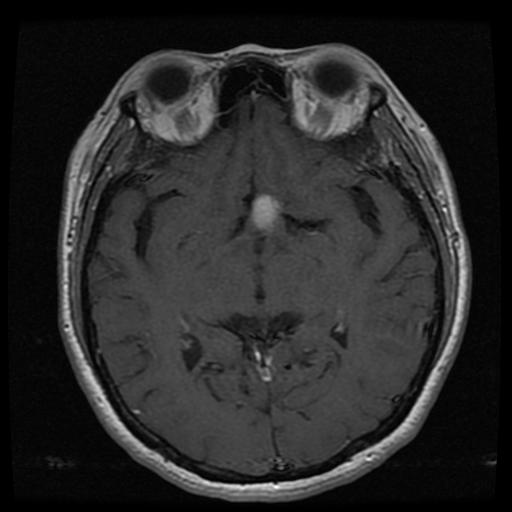
Label: pituitary